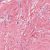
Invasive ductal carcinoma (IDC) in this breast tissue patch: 0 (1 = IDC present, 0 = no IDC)